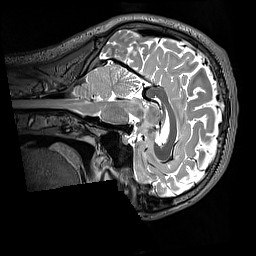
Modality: T2w
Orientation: sagittal
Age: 26
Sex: male
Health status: healthy
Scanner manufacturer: siemens
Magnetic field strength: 3 T
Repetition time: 3.2 s
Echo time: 0.568 s